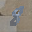
Label: 8